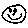
Label: smiley face